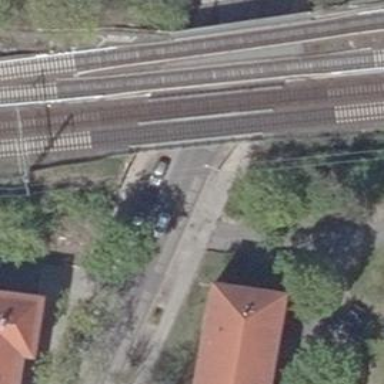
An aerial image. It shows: Abandoned railway.